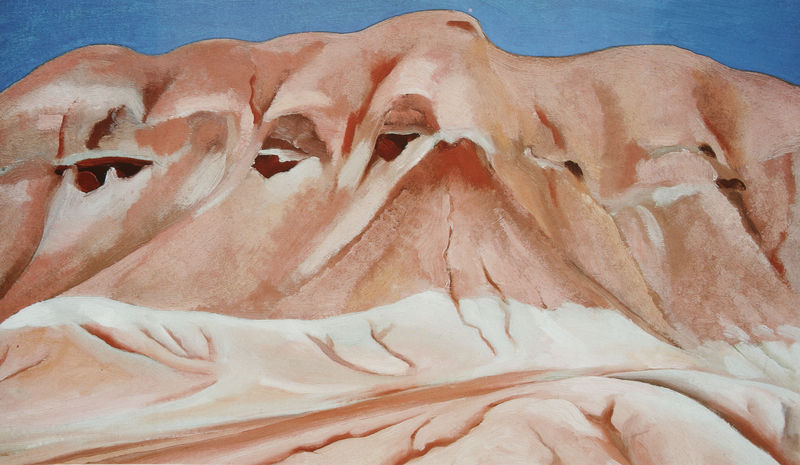
Titel: Hills - Lavender, Ghost Ranch, New Mexico II
Künstler: Georgia O'Keeffe
Institution: Privatbesitz
Schlagwörter: berg, blau, dunkel, felsen, haut, himmel, landschaft, braun, hell, weiss, weg, beige, pfad, tal, wellen, abstrakt, berge, gebirge, modern, risse, wüste, linien, höhlen, wellig, schroff, keeffe, mikro, o'eeffe, georgia, georgia o´keeffe, makro